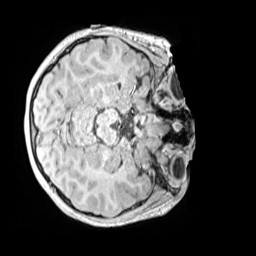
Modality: MP2RAGE
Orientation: axial
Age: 11
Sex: female
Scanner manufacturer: siemens
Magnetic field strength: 3 T
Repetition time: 4 s
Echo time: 0.00299 s